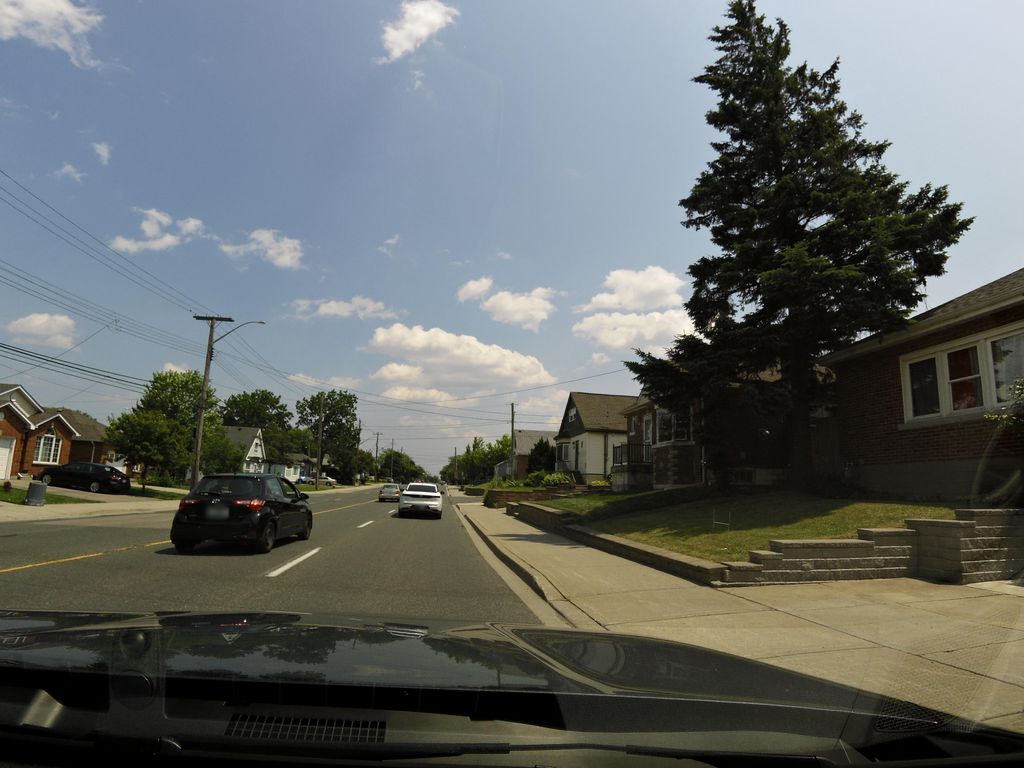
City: hamilton